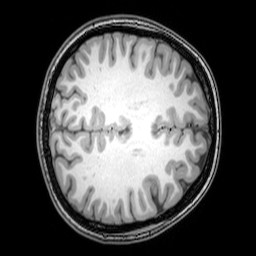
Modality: T1w
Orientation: axial
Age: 20
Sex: female
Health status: healthy
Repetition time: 0.081 s
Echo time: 0.037 s